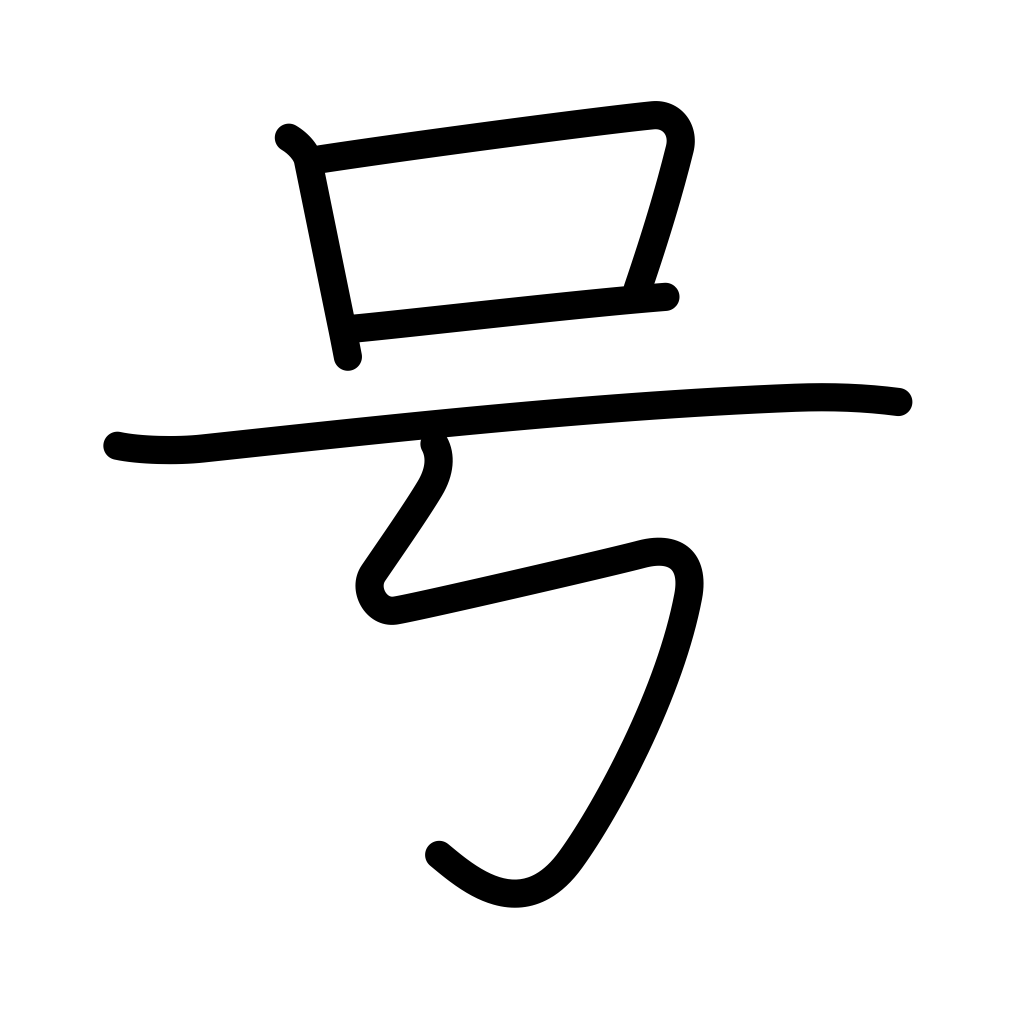
Meaning: nickname, number, item, title, pseudonym, name, call